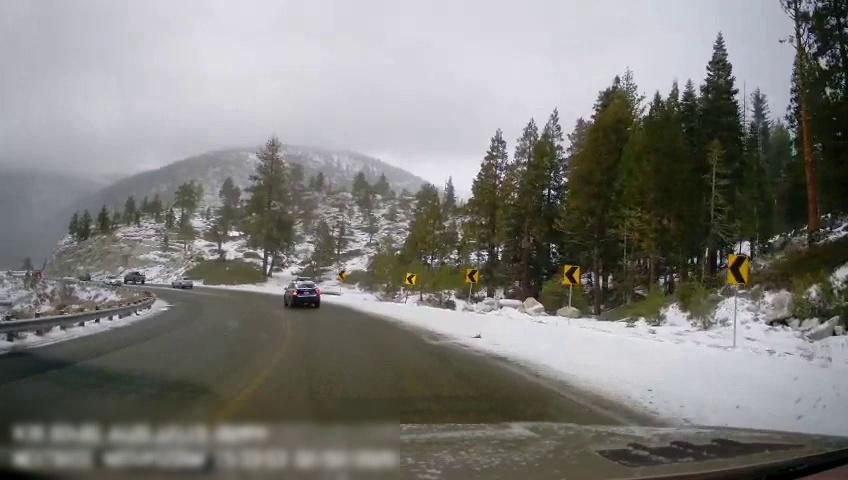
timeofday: Day
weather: Snowy
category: Drivable Space
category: Vehicles | SUV
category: Vehicles | Car
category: Vehicles | Truck
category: Vehicles | Car
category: Lanes | Current Lane
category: Lanes | Current Lane
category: Traffic | Signs
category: Traffic | Signs
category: Traffic | Signs
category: Traffic | Signs